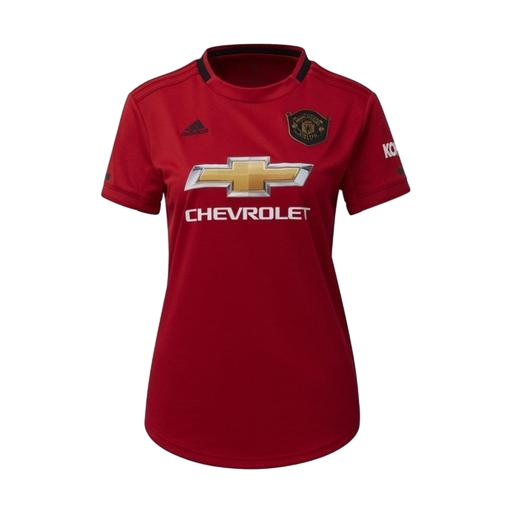
black women’s home jersey, red t-shirt woman, red jersey shirt, white background